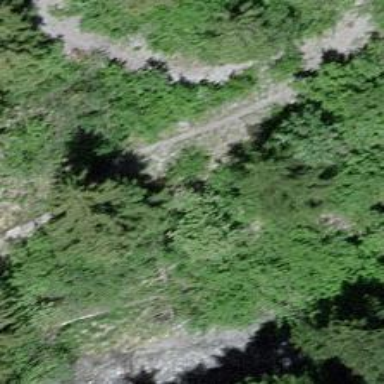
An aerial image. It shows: Path.